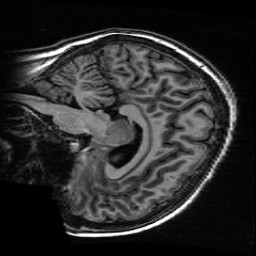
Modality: T1w
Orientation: sagittal
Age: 19
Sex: female
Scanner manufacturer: ge
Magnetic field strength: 3 T
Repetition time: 0.01144 s
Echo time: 0.005012 s